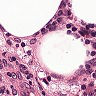
Metastatic tissue present: no